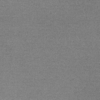
Label: dusty